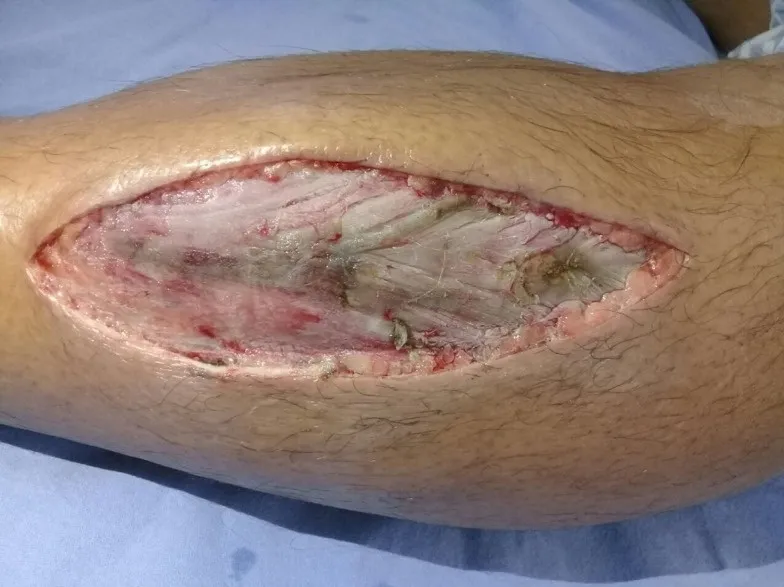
There was evidence of necrosis of the muscles after two days. The incision was left open with sterile dressings.
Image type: medical_photograph (skin_photograph)